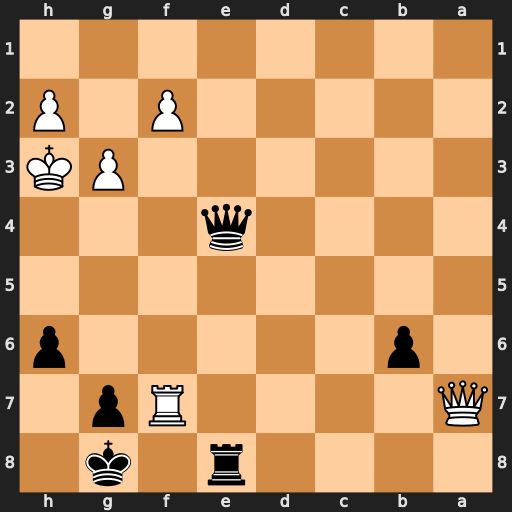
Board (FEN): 4r1k1/Q4Rp1/1p5p/8/4q3/6PK/5P1P/8
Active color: b
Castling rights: -
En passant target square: -
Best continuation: Qe6+ Kg2 Qxf7